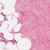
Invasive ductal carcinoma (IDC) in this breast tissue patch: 0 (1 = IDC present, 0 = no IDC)